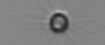
Label: Calciopappus